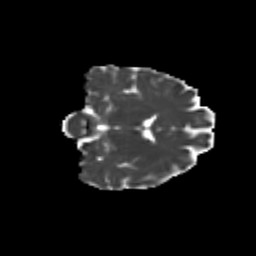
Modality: MD
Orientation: coronal
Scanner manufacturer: siemens
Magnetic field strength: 3 T
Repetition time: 9.2 s
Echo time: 0.084 s